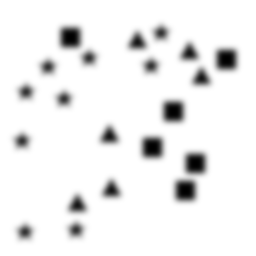
Squares: 6
Triangles: 6
Stars: 9
Total shapes: 21